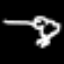
Label: frog